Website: macys
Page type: account-selection
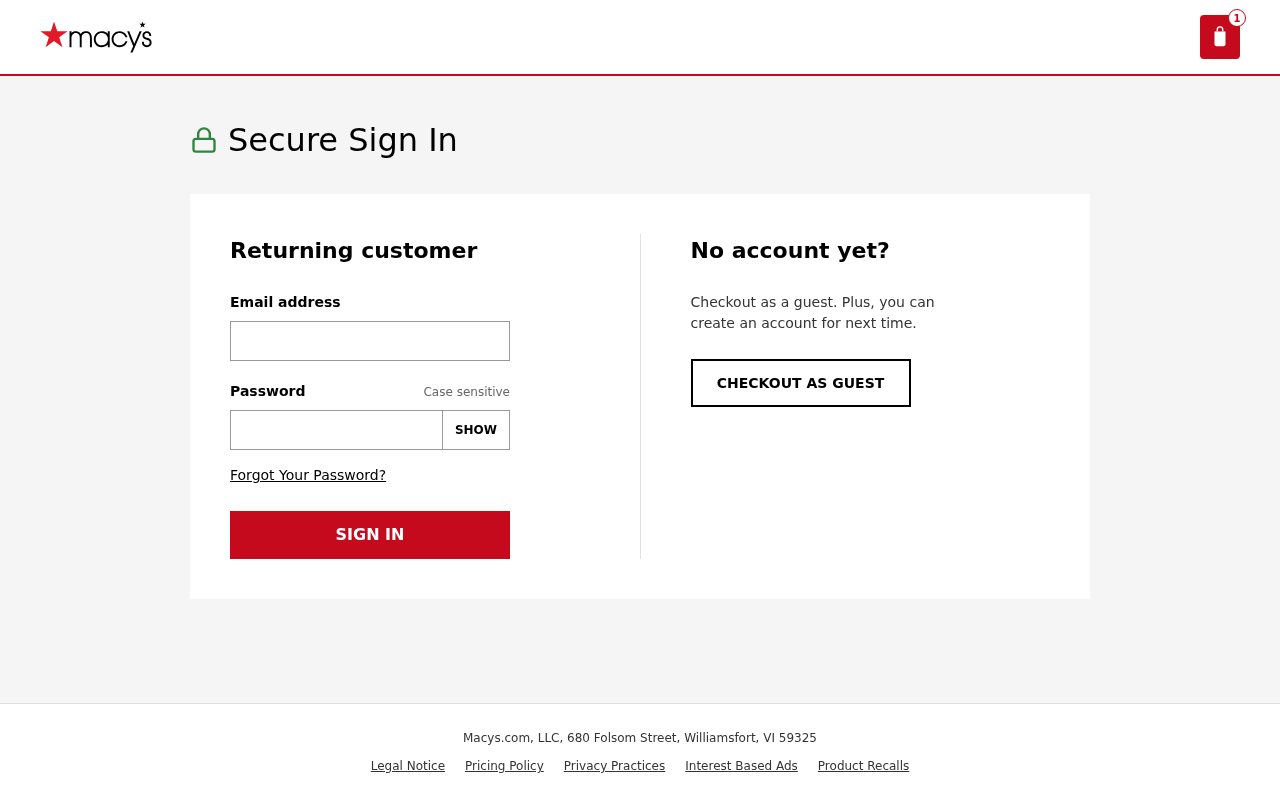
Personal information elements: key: PII_EMAIL
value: markmiller@gmail.com
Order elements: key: ORDER_NUM_ITEMS
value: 1